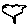
Label: tree